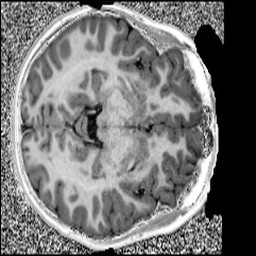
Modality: UNIT1
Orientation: axial
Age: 13
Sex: male
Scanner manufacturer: siemens
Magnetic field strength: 3 T
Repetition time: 4 s
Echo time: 0.00299 s